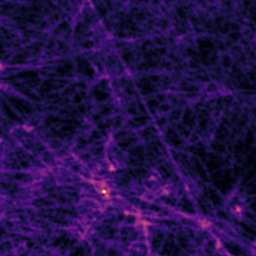
Label: Super-resolution F-actin image